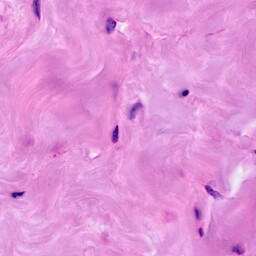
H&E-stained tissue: Breast